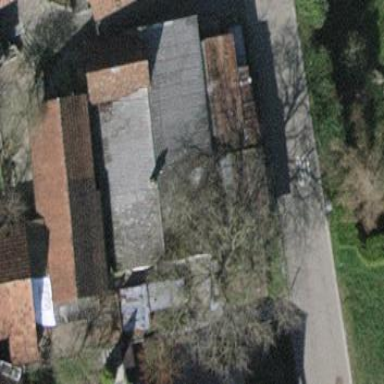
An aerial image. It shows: Shed building.